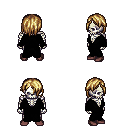
a pixel art fantasy rpg character, male body template, skeleton, black robe, metal pants, blonde bangs hairstyle, maroon shoes, four views (front, back, left, right), 2x2 character sprite sheet, small pixel art, hard edges, no anti-aliasing